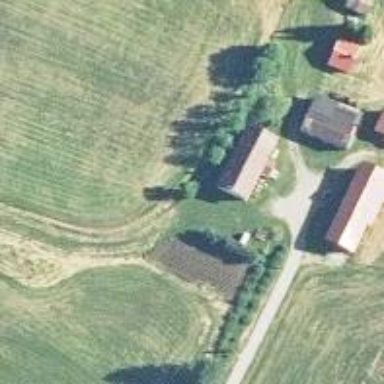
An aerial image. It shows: Farmyard area.